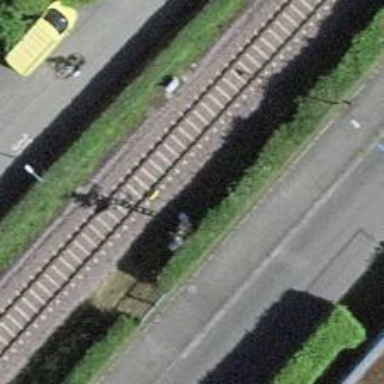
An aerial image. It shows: Railway signal.